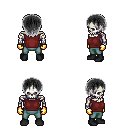
a pixel art fantasy rpg character, male body template, skeleton, maroon sleeveless shirt, teal pants, gray plain hairstyle, gold gloves, black shoes, four views (front, back, left, right), 2x2 character sprite sheet, small pixel art, hard edges, no anti-aliasing